Field crop: maize
Growth stage: 2
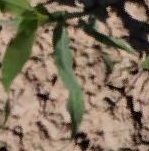
Species: maize